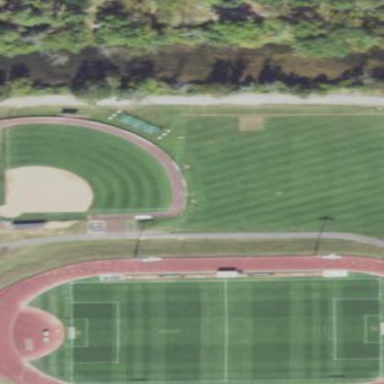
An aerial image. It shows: Softball pitch for leisure and sport activities.